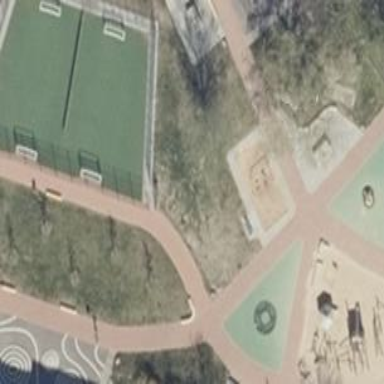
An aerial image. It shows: Playground area for leisure land.